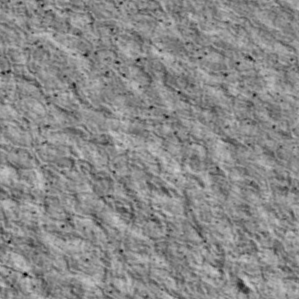
Label: non_frost